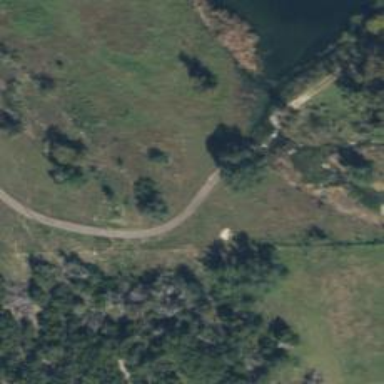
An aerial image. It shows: Driveway bridge over service road.